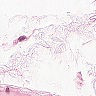
Metastatic tissue present: no